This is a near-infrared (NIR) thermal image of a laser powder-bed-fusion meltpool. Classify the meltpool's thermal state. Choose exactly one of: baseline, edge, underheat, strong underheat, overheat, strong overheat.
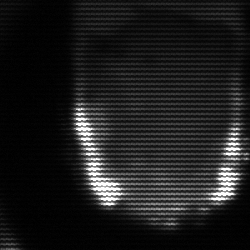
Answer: baseline